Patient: sex F, age 46
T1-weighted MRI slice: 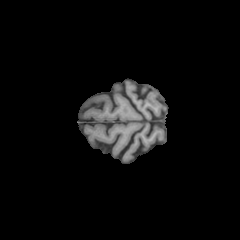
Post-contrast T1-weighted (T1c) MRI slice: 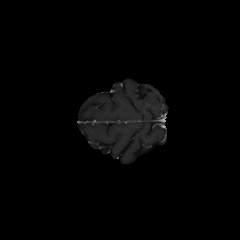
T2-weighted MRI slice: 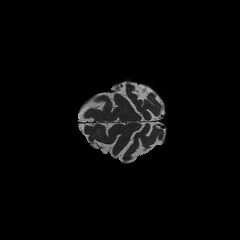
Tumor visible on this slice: no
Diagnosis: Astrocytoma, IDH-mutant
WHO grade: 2